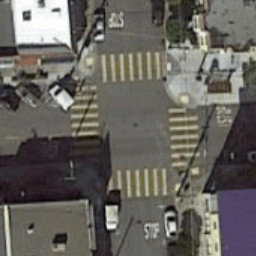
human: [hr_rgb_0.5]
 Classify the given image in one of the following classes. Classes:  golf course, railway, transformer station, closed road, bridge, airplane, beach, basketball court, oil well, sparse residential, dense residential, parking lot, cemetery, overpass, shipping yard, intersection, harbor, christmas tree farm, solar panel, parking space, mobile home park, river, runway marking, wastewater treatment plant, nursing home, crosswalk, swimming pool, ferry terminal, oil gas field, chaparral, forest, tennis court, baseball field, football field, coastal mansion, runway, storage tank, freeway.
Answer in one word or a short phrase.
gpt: crosswalk